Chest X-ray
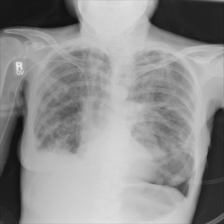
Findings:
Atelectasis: negative
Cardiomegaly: negative
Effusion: positive
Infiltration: positive
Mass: negative
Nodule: negative
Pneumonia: negative
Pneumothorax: positive
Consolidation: negative
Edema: negative
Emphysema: negative
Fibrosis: negative
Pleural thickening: negative
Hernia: negative